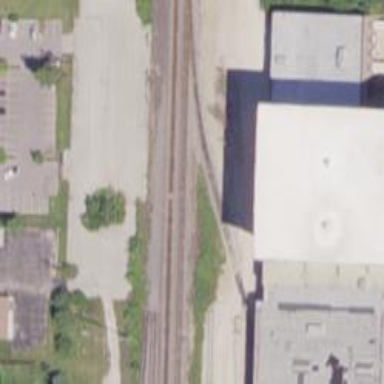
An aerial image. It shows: Abandoned railway spur.